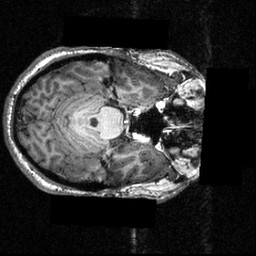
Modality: T1w
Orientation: axial
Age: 26
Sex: male
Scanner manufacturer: siemens
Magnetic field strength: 3.951 T
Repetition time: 1.5 s
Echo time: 0.00335 s